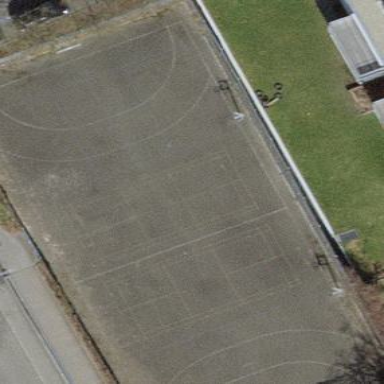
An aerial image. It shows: Basketball court on pitch.